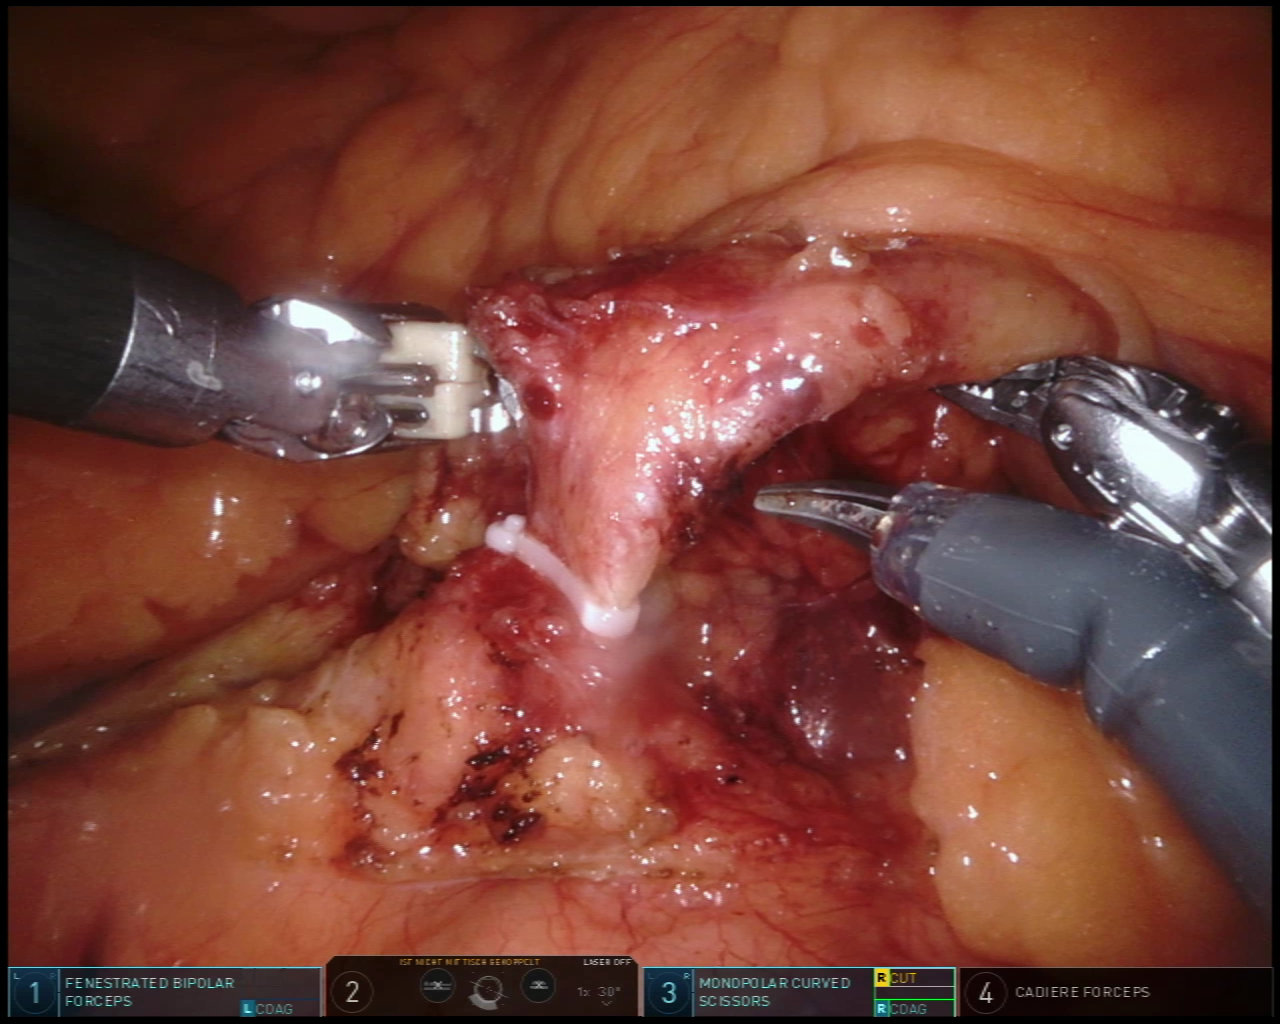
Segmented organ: inferior_mesenteric_artery
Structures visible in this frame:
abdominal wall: no
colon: no
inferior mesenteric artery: yes
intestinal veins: no
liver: no
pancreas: no
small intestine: no
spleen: no
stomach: no
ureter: no
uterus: no
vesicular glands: no